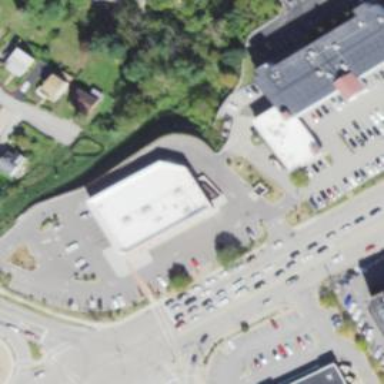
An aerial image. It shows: Pharmacy providing healthcare services.